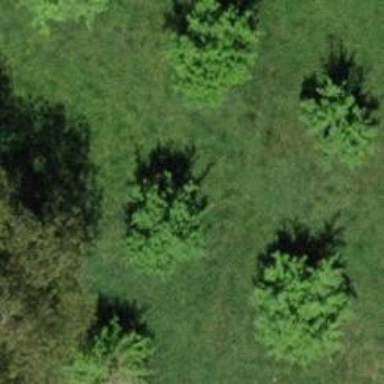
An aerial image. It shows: Broadleaved tree in natural setting.